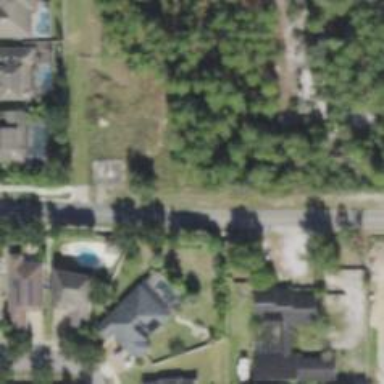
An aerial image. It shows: Residential road with sidewalk on the left side.